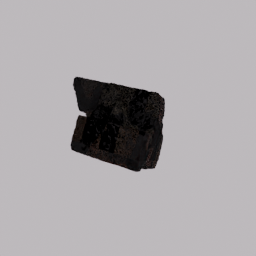
Label: architecture